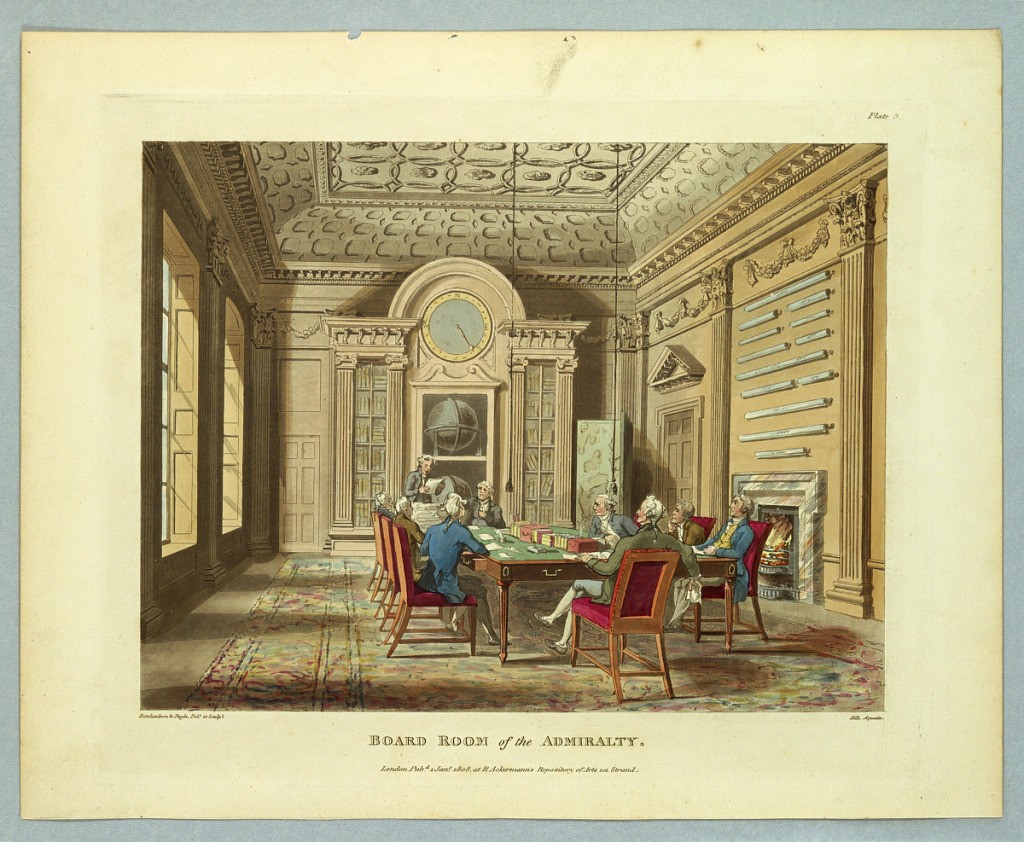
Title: Board Room of the Admiralty, from "Ackermann's Repository"
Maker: Thomas Rowlandson, British, 1756–1827
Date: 1808
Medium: Aquatint, brush and watercolors on paper
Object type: Print
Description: Nine men about a cloth covered table, center, in a large room. Books, maps above the fireplace, right. Title, artists', and publisher's names below.